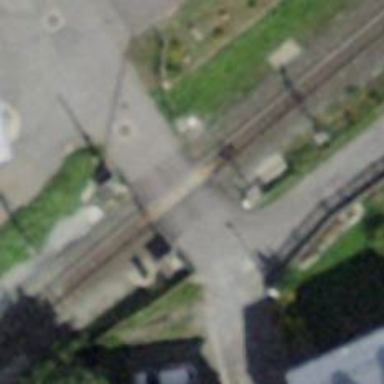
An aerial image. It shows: Level crossing with lights and barriers.